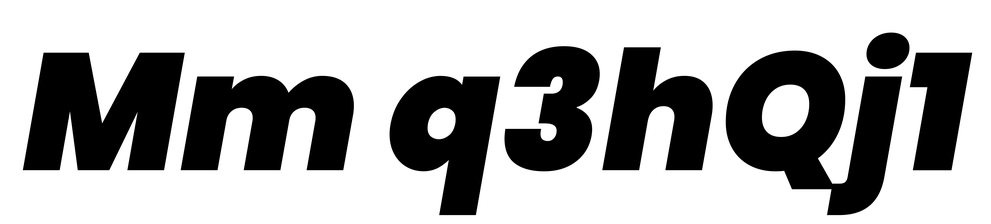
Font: Poppins-BlackItalic